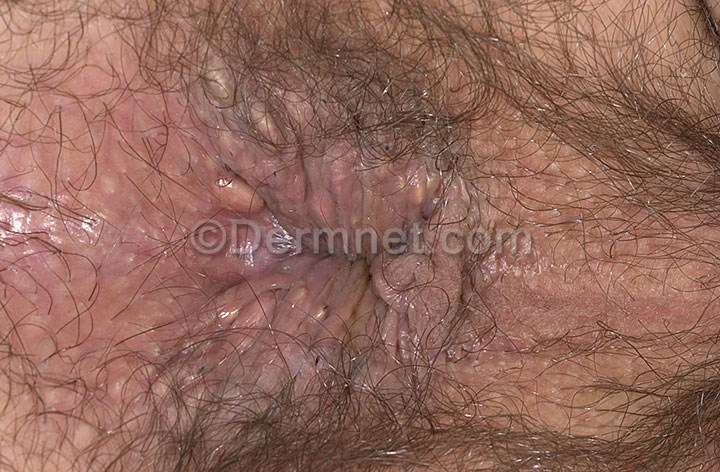
Disease: Seborrheic Keratoses and other Benign Tumors